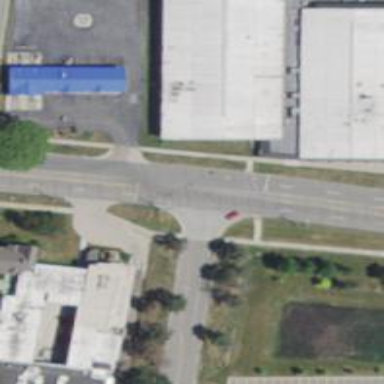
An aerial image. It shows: Unmarked crossing on the road.